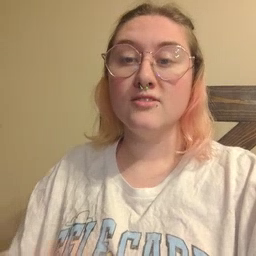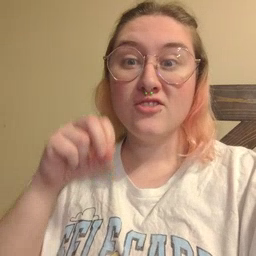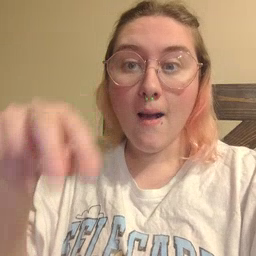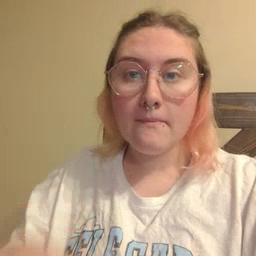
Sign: jump